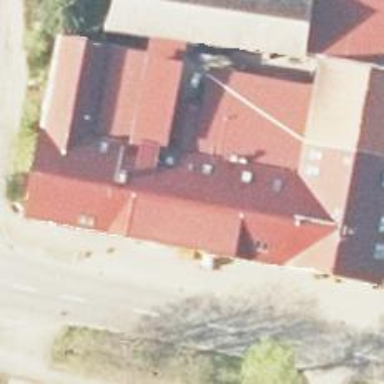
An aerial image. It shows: Hotel offering tourism services.